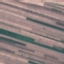
Land use / land cover: AnnualCrop